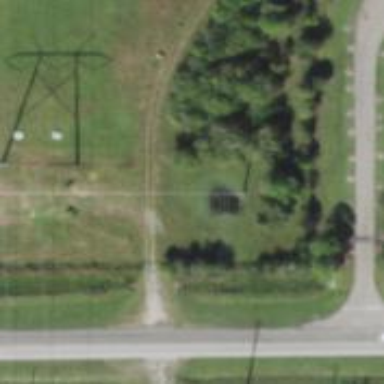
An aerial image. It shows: Power pole.